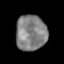
Tissue: prostate
Cell type: T cells
Senescence score: 0.3441
Nuclear area (px): 1069
Mean DAPI intensity: 130.065